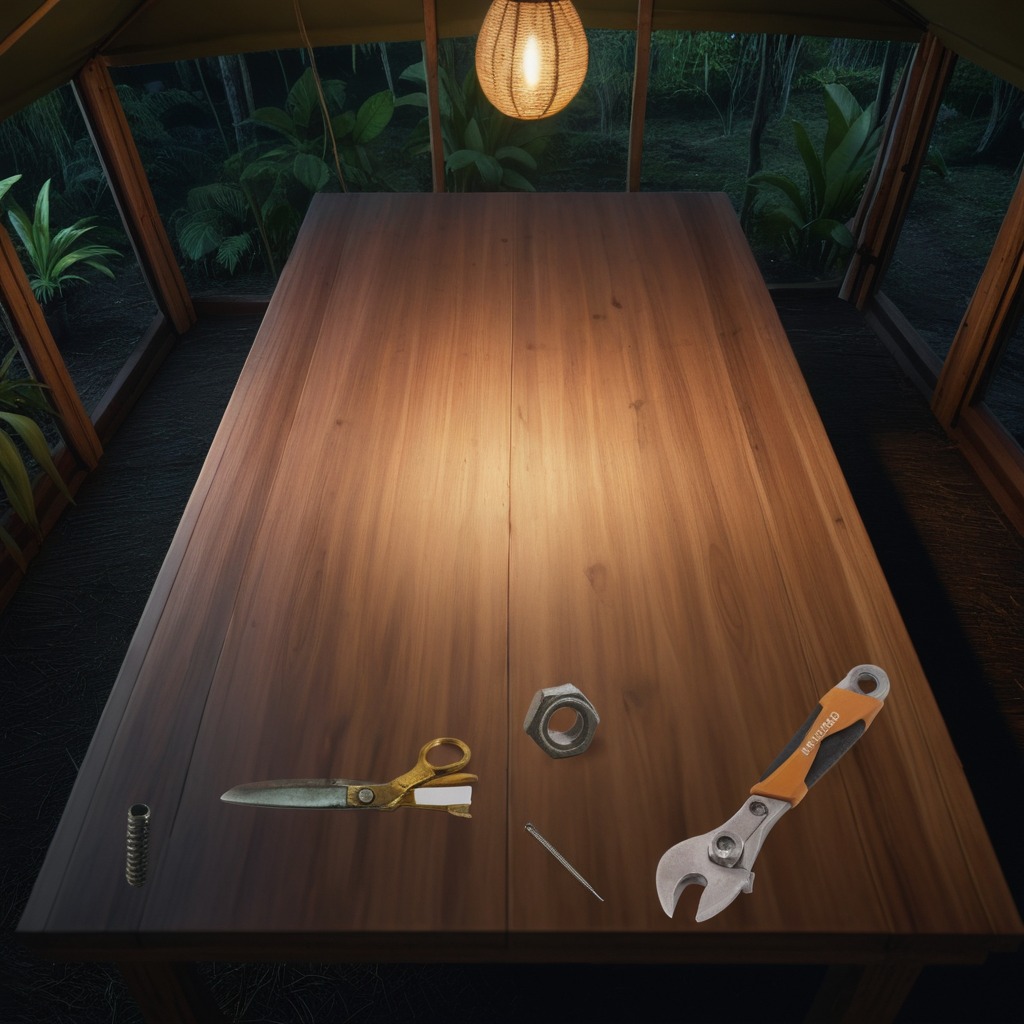
An iron nail, a coiled metal spring, a metal nut, a pair of scissors, and a wrench are lying on the wooden table.